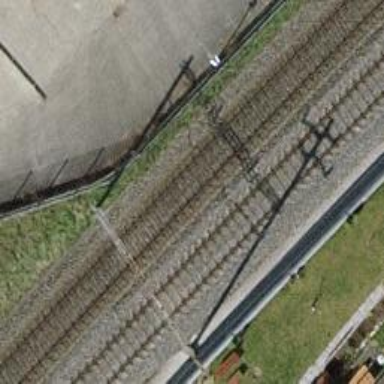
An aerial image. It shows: Catenary mast for power lines.